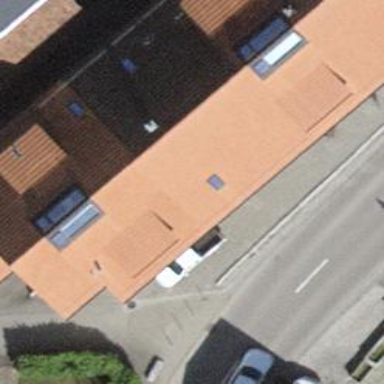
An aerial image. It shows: Building with tiled roof.